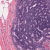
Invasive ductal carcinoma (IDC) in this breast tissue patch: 0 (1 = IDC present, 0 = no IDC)